Question: '''
<fieldset>
<legend>
<ul class="lavaLampWithImage">
<li><a href="#">Home</a></li>
<li><a href="#">About</a></li>
<li><a href="#">Contact</a></li>
</ul>
</legend>
</fieldset>
'''
I want to make the above fieldset have the JQuery lavalamp plugin AS the legend of the fieldset, so it looks like the fieldset lines go through the plugin image, like a real legend would be, then I'm eventually going to color the fieldset to match it.
'''
$(function () { $(".lavaLampWithImage").lavaLamp({ fx: "backout", speed: 700 }) });
'''
This is the code I use to create the lavalamp menu.
Here is how it comes out:

Is there anyway I can make it look right?
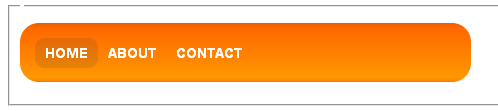
Answer: Putting within a header tag and setting margins worked wonders :)
'''
<h1 style="margin-top:-50px; margin-left:20px;">
<ul class="lavaLampWithImage">
<li><a href="#">Home</a></li>
<li><a href="#">About</a></li>
<li><a href="#">Contact</a></li>
</ul>
</h1>
'''